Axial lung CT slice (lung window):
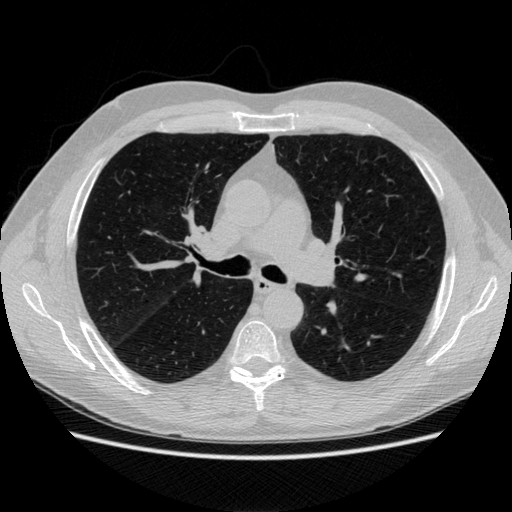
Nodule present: no